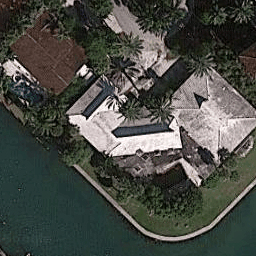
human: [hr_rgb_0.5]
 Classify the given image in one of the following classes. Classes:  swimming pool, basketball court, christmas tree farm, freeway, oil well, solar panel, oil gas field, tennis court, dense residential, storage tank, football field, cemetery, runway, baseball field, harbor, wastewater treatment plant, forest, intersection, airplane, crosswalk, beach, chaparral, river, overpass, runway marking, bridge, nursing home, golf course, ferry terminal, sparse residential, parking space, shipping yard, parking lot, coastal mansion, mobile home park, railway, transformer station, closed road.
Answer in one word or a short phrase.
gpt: coastal mansion